Interaction volume radius: 5 \u00c5
Interaction volume height: 10 \u00c5
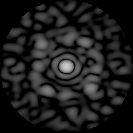
Disorder parameter: 0.7716